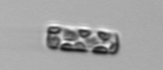
Label: Dactyliosolen_fragilissimus